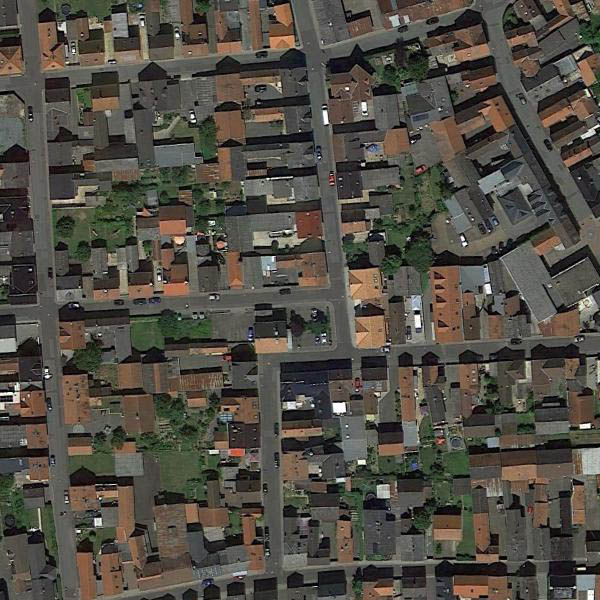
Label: DenseResidential